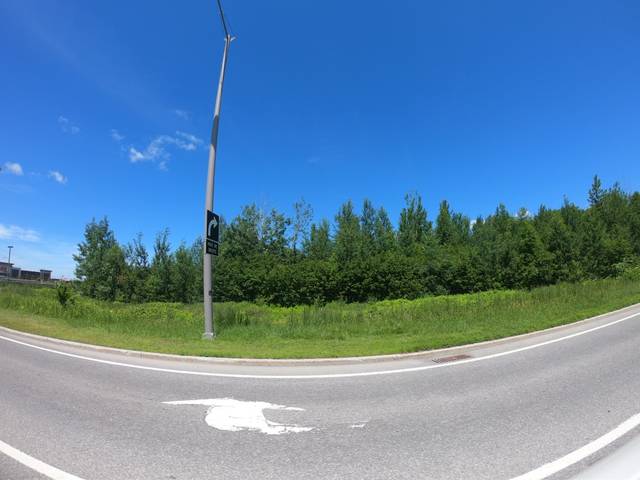
Region: Canada
Coordinates: 45.432, -75.777